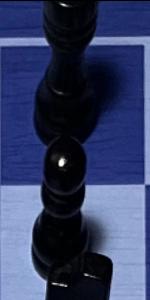
Label: Pawn_Black